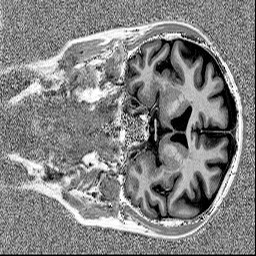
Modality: MP2RAGE
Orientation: coronal
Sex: female